Question: I'm trying to parse a c# DateTime object, returned as Json from my controller, to an appropriate javascript date format for input to D3js.
In my controller, I return some random values for now:
'''
[HttpGet]
public ActionResult DataBlob()
{
var list = new List<object>();
var rnd = new Random();
var start = DateTime.Now.AddDays(-30);
var range = (DateTime.Today - start).Days;
for (int i = 0; i < 10; i++)
{
list.Add(new TrendData
{
Depth = rnd.Next(i, 100),
Id = i,
Speed = rnd.Next(i, 100),
Time = start.AddDays(rnd.Next(range)),
Weight = rnd.Next(i, 100)
});
}
return Json(list, JsonRequestBehavior.AllowGet);
}
'''
And in my view, I have d3 component that fetches the data with d3.json(..):
'''
...
var parseDate = d3.time.format("%Y%m%d").parse;
...
d3.json('@Url.Action("DataBlob", "Trend")', function (error, data) {
color.domain(d3.keys(data[0]).filter(function (key) { return key !== "Time"; }));
data.forEach(function (d) {
console.log("Before: " + new Date(parseInt(d.Time.substr(6))));
tmp = new Date(parseInt(d.Time.substr(6)));
d.Time = parseDate(tmp);
console.log("After: " + d.Time);
});
}
'''
Here's a snapshot of the array I'm given from my json call:

When inspecting the console, I see the following from my console.log statement:
'Before: Thu Mar 13 2014 10:53:17 GMT+0100 (W. Europe Standard Time)'
followed by this error:
'Uncaught TypeError: Object [object Date] has no method 'substring''
I was hoping someone could help me parse these dates correctly, as I can't seem to figure it out.
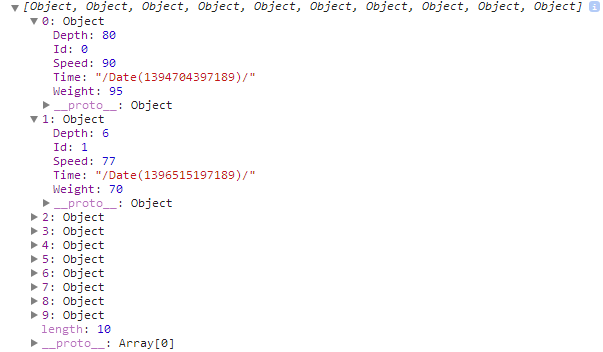
Answer: From this <URL> already answered it,
The result of
'''
tmp = new Date(parseInt(d.Time.substr(6)));
'''
is a 'Date' object, it doesn't require further parsing. You may want formatting though, so
'''
var parseDate = d3.time.format("%Y%m%d")
'''
according do the <URL>, so you may want to rename that variable.